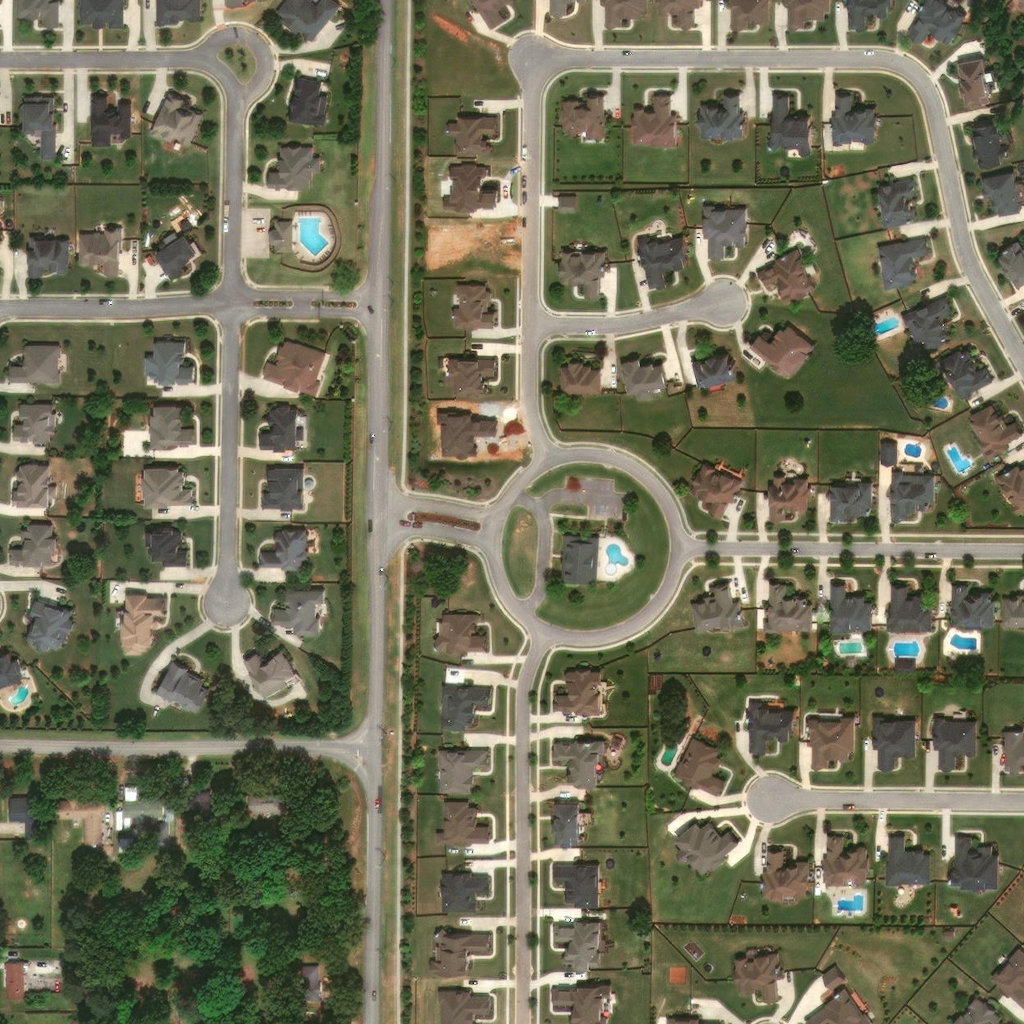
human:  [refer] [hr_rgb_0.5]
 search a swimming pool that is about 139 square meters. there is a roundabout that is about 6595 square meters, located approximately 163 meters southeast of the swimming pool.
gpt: <box>[[29, 21, 31, 24, 0]]</box>

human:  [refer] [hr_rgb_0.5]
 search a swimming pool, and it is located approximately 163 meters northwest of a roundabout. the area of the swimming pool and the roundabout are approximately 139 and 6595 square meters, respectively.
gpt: <box>[[29, 21, 31, 24, 0]]</box>

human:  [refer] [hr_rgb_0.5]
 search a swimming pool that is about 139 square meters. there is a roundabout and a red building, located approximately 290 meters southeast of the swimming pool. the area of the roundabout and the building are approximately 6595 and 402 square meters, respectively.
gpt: <box>[[28, 21, 31, 24, 0]]</box>